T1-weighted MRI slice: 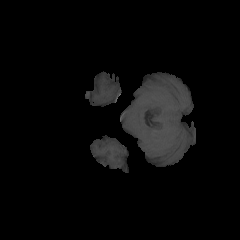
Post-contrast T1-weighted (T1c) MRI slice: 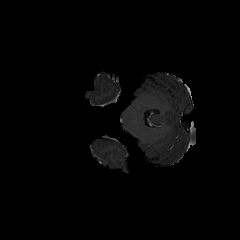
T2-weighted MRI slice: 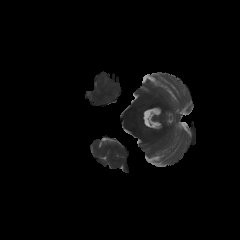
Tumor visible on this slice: no